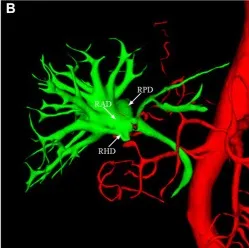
Three-dimensional cholangiography (B) showing the right anterior hepatic duct, right posterior hepatic duct, right hepatic duct, and an abnormal opening with stenosis in the right hepatic duct.
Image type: radiology (ct)